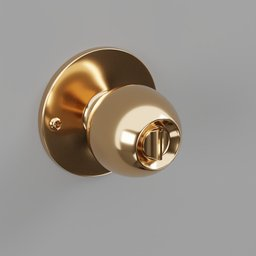
Label: mechanical